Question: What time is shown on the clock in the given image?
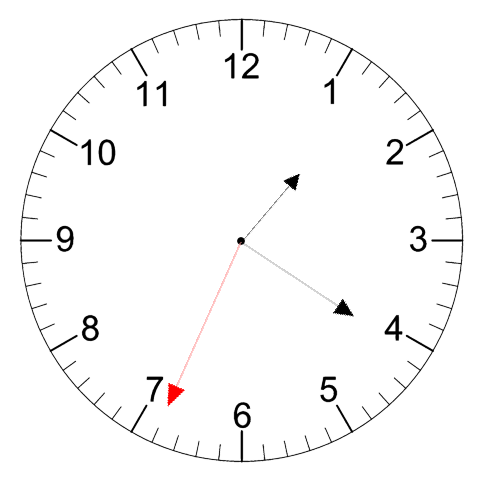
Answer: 01:20:34